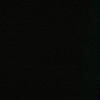
Label: space